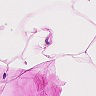
Metastatic tissue present: no